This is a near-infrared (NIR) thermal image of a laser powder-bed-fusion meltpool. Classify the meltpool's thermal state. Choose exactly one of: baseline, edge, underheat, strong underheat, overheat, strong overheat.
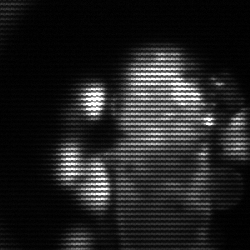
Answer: strong underheat